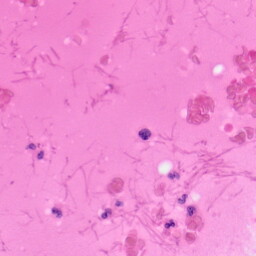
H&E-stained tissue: Colon